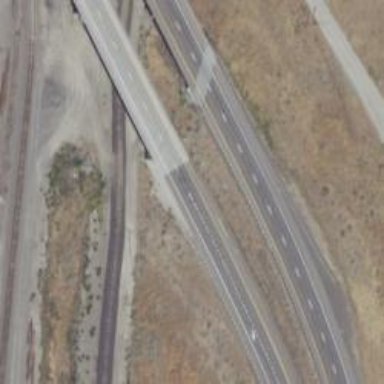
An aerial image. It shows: Bridge on trunk expressway.